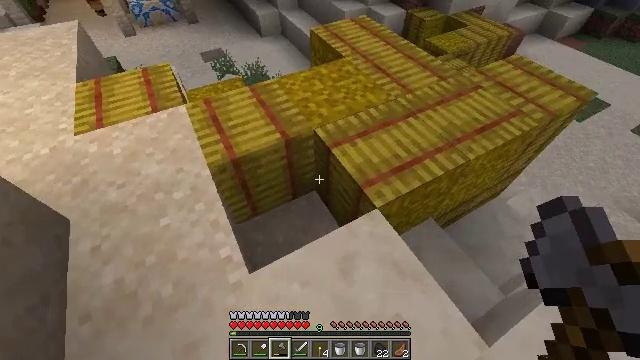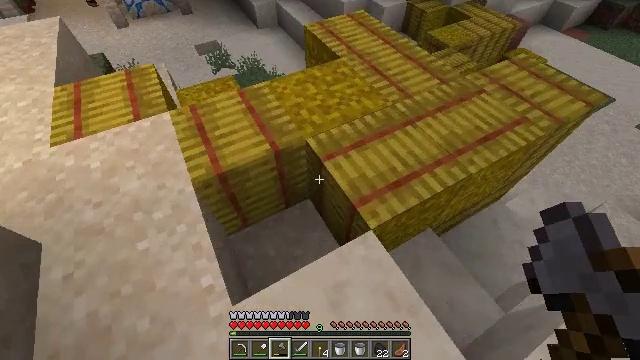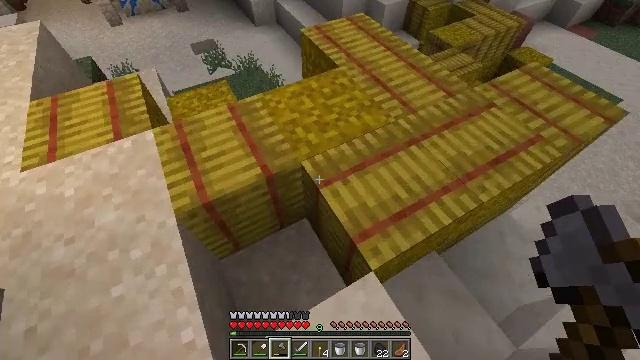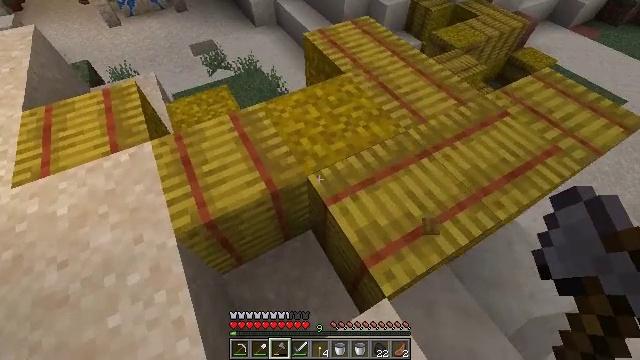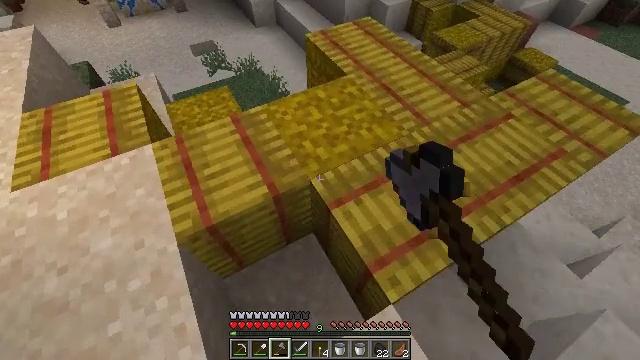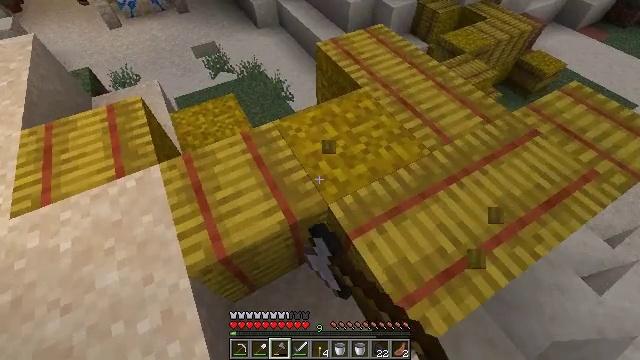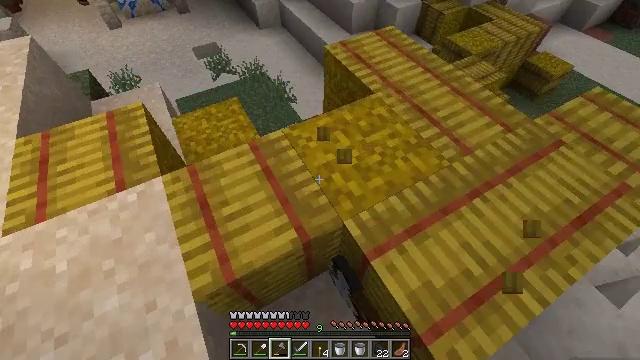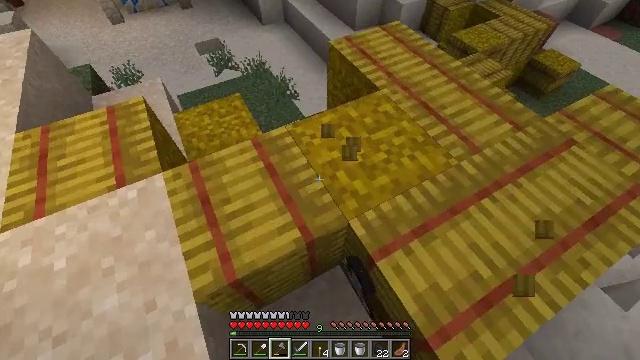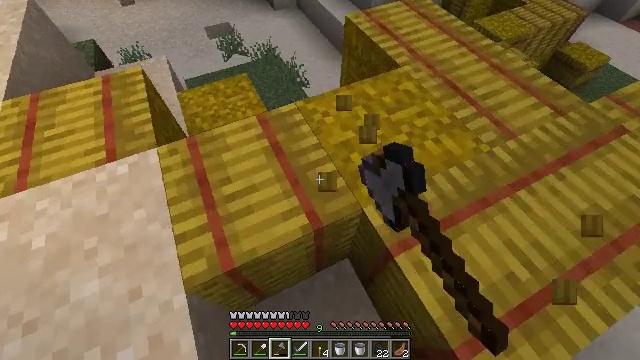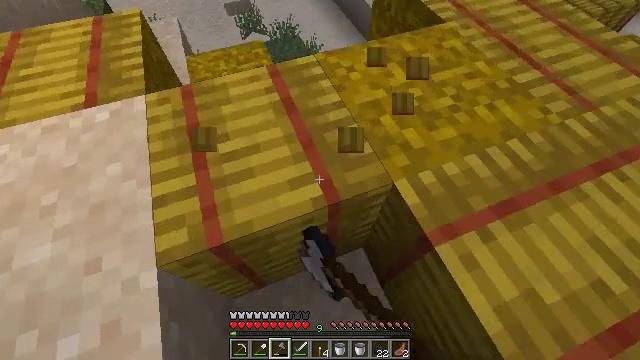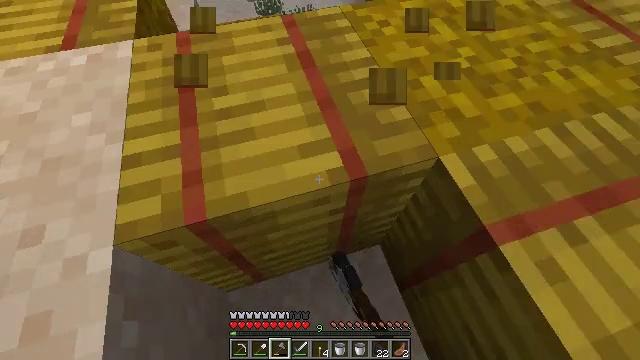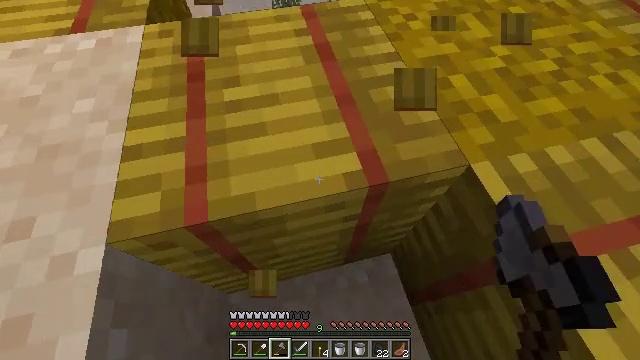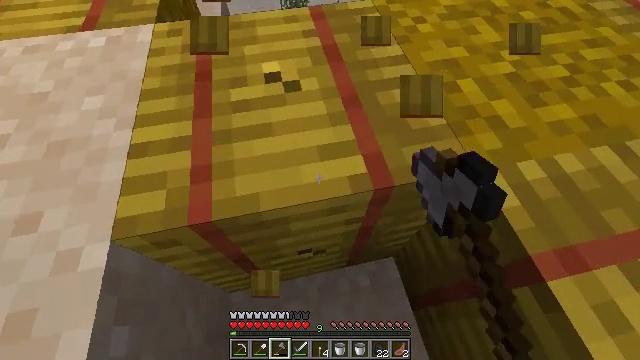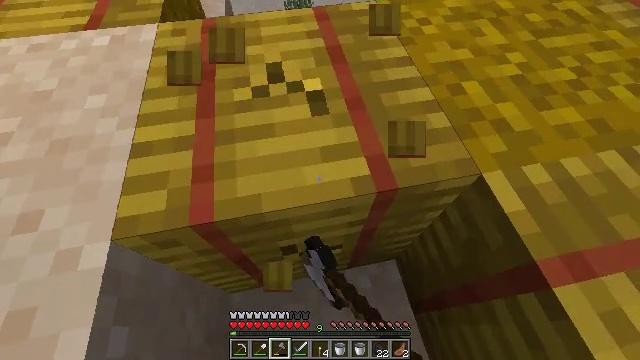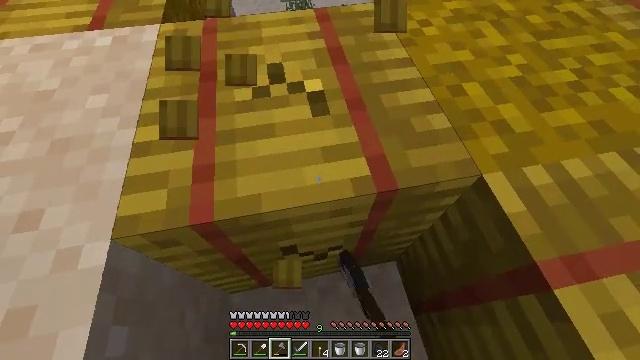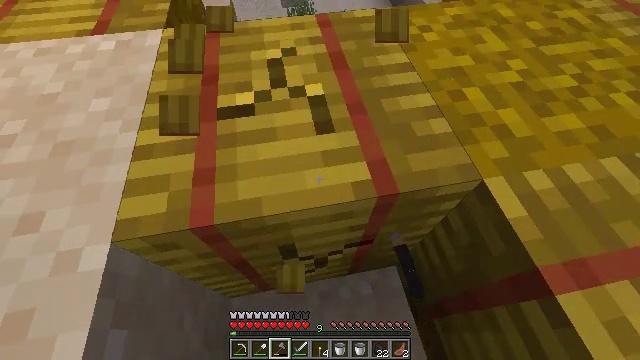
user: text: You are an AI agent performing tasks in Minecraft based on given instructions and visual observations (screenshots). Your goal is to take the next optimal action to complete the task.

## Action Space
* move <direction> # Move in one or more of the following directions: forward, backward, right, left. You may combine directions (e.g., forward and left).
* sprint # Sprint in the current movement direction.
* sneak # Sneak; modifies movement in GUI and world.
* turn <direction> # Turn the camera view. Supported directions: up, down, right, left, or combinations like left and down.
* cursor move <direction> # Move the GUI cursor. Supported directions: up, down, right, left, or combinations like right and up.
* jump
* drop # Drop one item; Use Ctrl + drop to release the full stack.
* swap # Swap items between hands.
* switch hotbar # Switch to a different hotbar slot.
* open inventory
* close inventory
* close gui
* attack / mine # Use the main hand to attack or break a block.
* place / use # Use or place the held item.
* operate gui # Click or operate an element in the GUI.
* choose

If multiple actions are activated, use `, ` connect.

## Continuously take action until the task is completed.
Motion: motion action
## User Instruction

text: Harvest hay blocks from the village.
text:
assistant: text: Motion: move forward and move right, turn down
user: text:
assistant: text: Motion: move forward and move right, turn down
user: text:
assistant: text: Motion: move forward and move left, attack / mine
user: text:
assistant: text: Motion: move forward and move left, attack / mine
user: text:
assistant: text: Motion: move forward and move left, attack / mine
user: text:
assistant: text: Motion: attack / mine
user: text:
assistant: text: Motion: attack / mine
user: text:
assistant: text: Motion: turn left and down, attack / mine
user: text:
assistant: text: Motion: turn left and down, attack / mine
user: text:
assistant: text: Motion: turn left, attack / mine
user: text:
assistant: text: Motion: turn left, attack / mine
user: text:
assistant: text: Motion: turn left, attack / mine
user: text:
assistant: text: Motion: attack / mine
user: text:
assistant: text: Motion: attack / mine
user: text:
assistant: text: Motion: attack / mine
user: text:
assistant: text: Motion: turn left and up, attack / mine
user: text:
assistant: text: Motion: turn left and up, attack / mine
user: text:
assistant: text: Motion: attack / mine
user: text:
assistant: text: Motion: attack / mine
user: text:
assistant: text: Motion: attack / mine
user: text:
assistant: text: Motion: attack / mine
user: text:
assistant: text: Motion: attack / mine
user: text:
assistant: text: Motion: attack / mine
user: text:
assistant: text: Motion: turn left, attack / mine
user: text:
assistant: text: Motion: move forward, turn left and up, attack / mine
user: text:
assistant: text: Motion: move forward, turn left and up, attack / mine
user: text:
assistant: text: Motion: move forward, turn left and up, attack / mine
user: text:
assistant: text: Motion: move forward, turn left and up, attack / mine
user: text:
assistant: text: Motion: move forward, turn left and up, attack / mine
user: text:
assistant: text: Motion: turn left and up, attack / mine